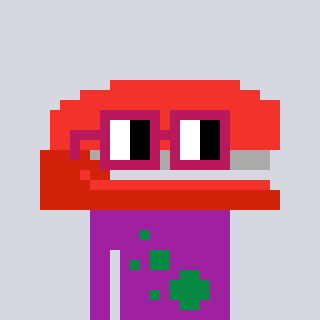
a pixel art character with square dark red glasses, a stapler-shaped head and a magenta-colored body on a cool background